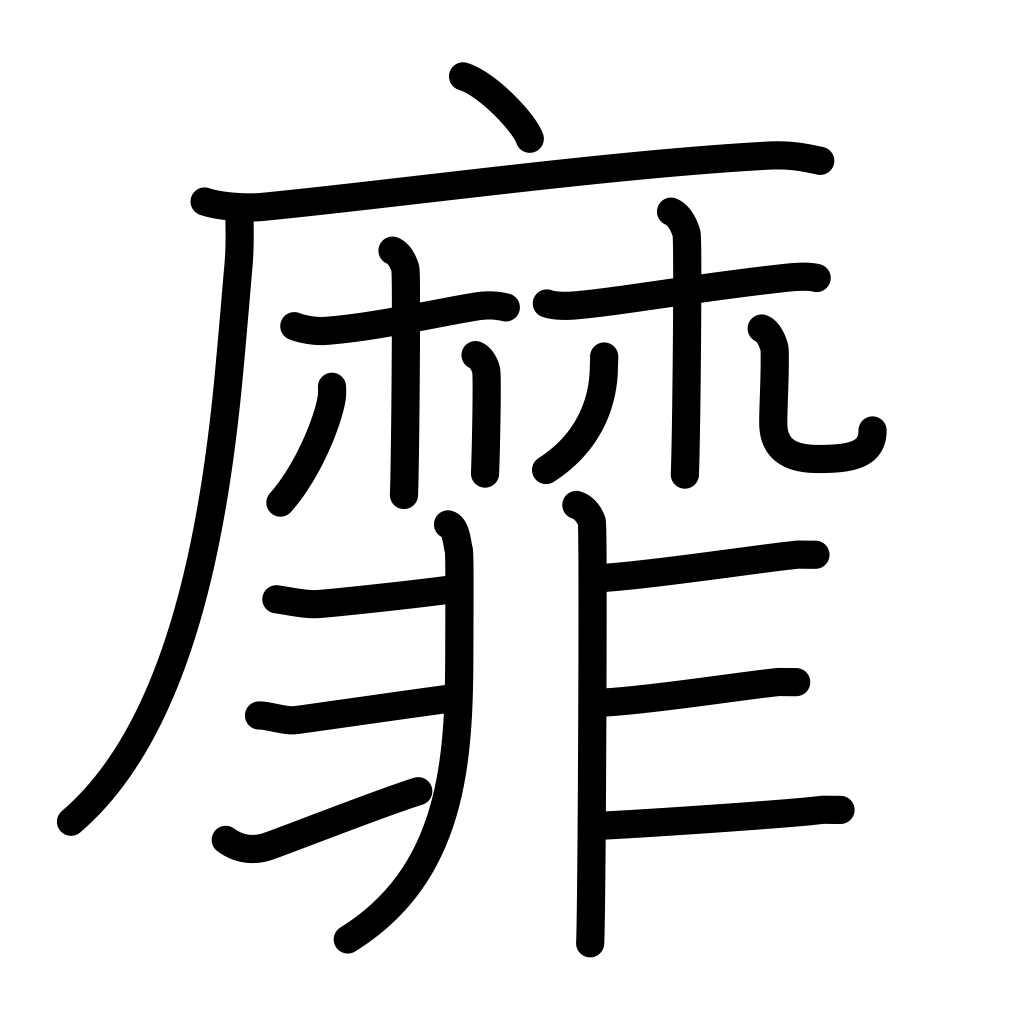
Meaning: flutter, wave, bow to, obey, seduce